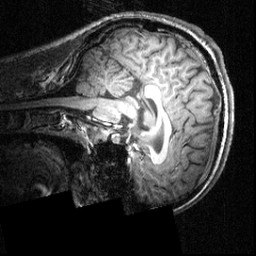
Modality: T1w
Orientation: sagittal
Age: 19
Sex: male
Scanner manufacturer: siemens
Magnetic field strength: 3.951 T
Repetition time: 1.5 s
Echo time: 0.00335 s